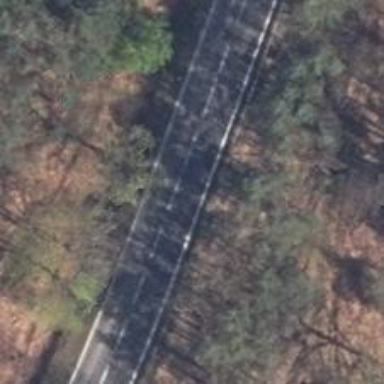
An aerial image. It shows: Asphalt road classified as primary highway.